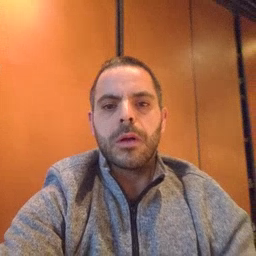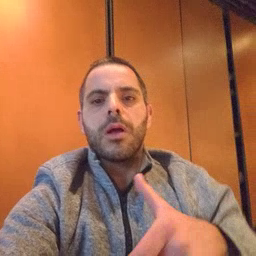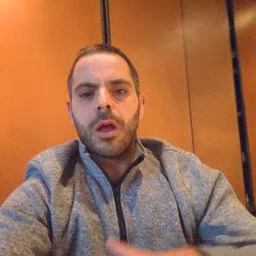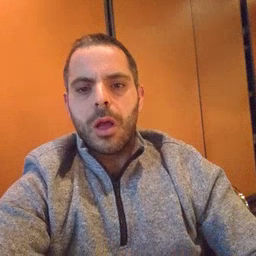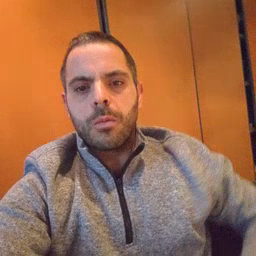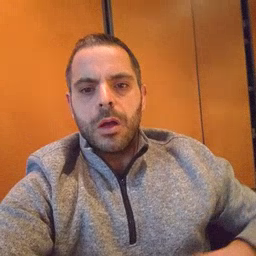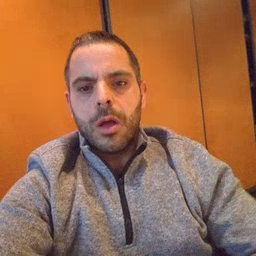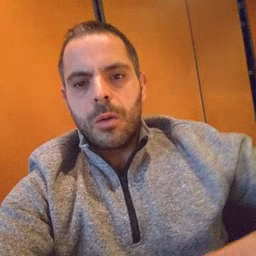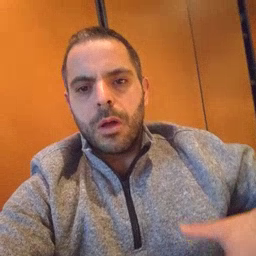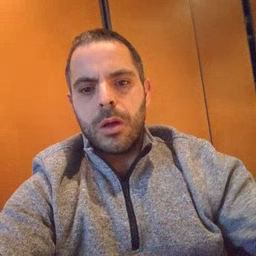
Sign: underwear